Question:
I want to make this type of table view.
there are categories and subcategories as in picture.
for example "health and beauty" is a category and when i click this cell than its open subcategories as in picture below.
So how can I make this type of table view?
please suggest me.
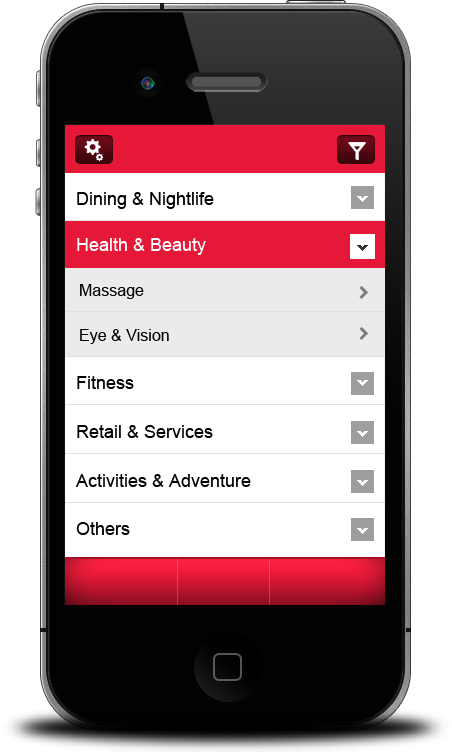
Answer: Finally i get two very useful helping link below which describes exact what the requirement is here
<URL>
<URL>
Really, good articles for such kind of expanding/collapsing tableview sections